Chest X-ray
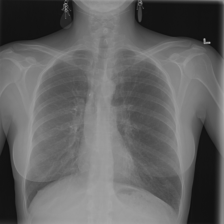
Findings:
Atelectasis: negative
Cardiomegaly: negative
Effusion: negative
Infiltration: negative
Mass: negative
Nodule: negative
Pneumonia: negative
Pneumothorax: negative
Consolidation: negative
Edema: negative
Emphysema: negative
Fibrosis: negative
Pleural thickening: negative
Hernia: negative